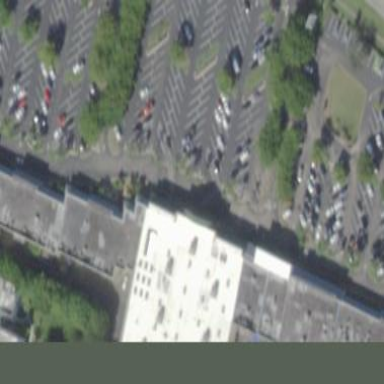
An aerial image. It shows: Retail building.